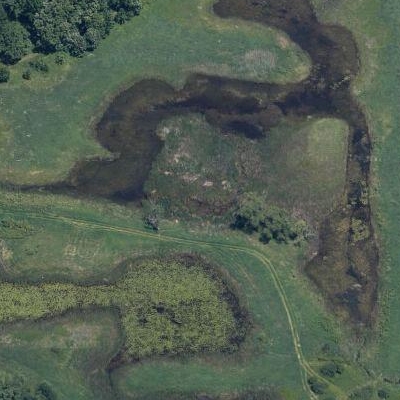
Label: RiverLake